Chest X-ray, PA view. Patient: 26 years old, sex M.
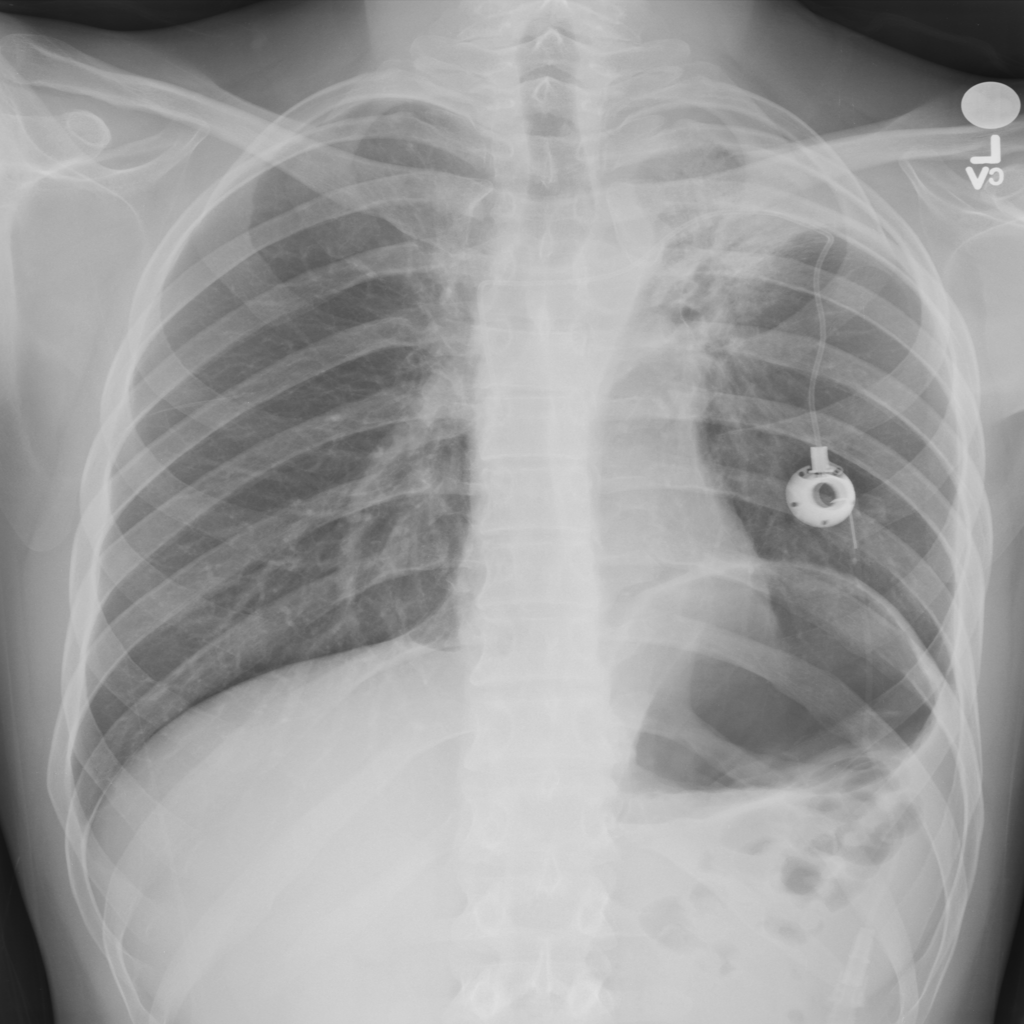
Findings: Fibrosis